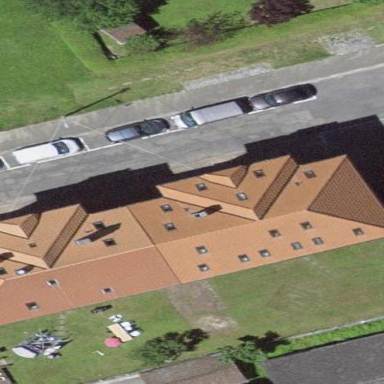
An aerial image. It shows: Residential building with flat roof.